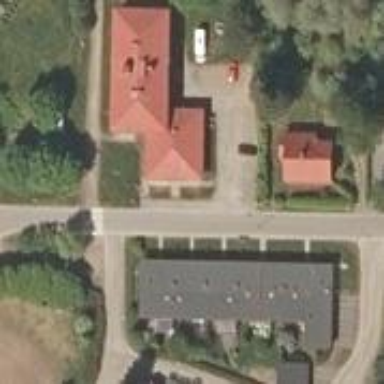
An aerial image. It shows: Veterinary facility.